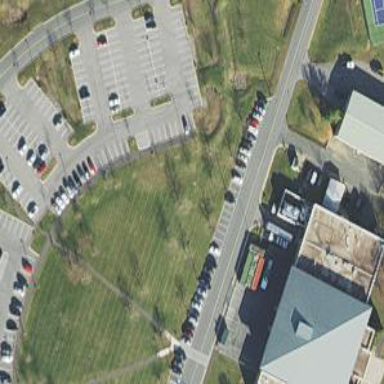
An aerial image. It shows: Parking area.